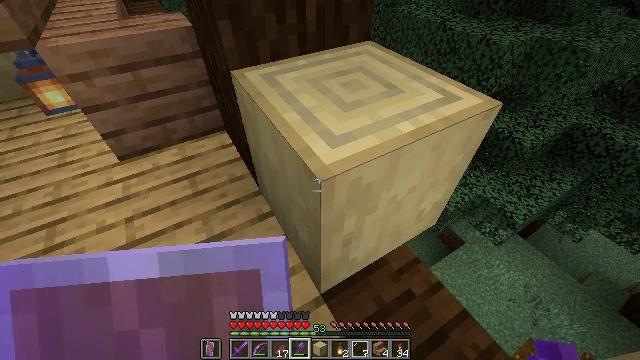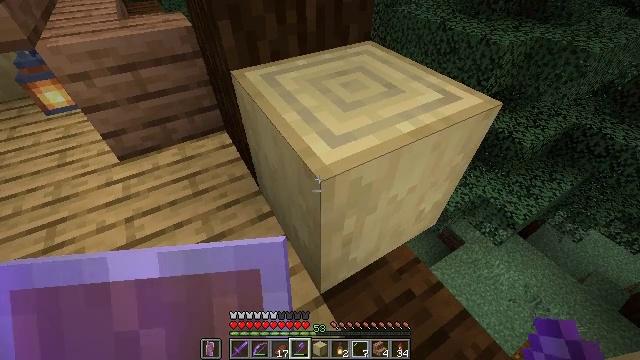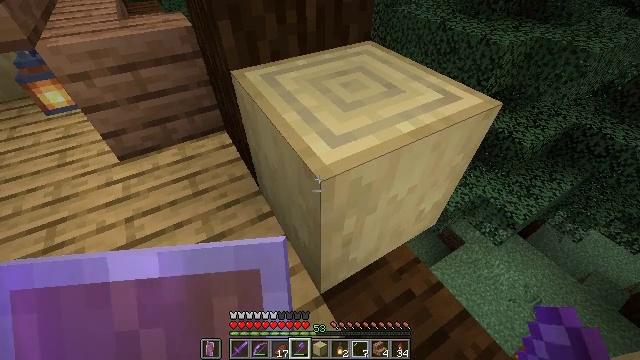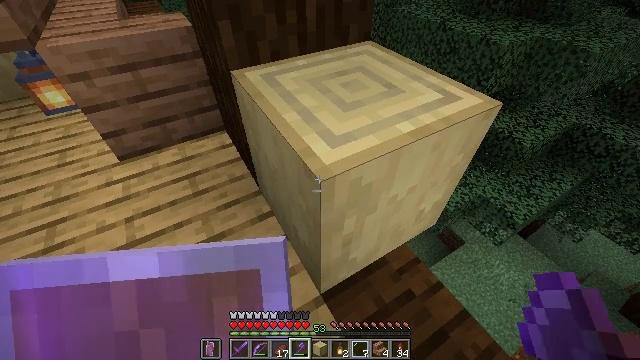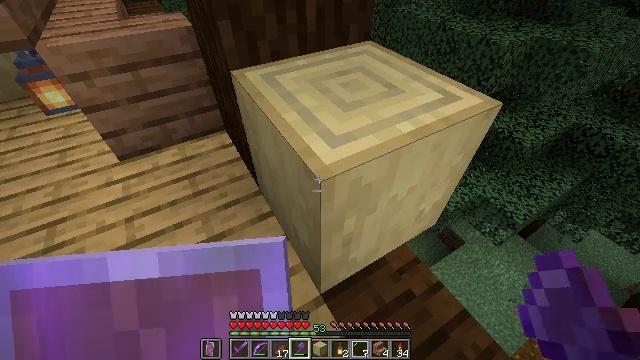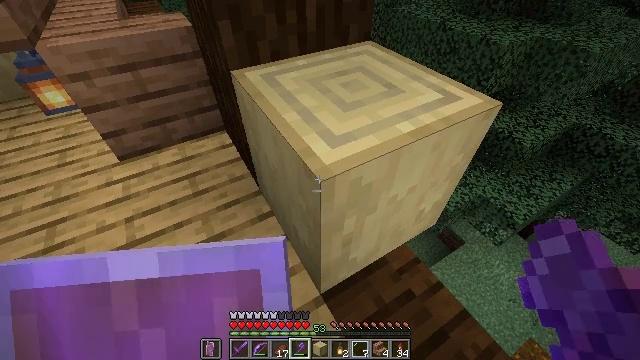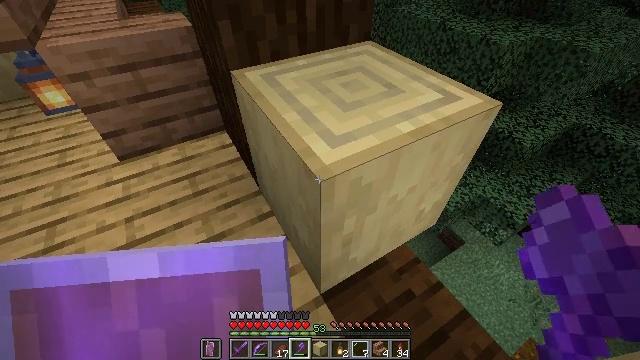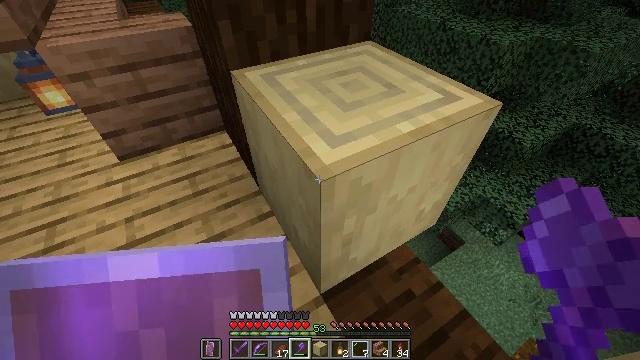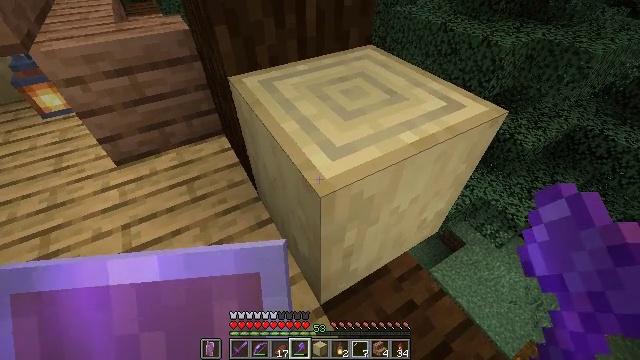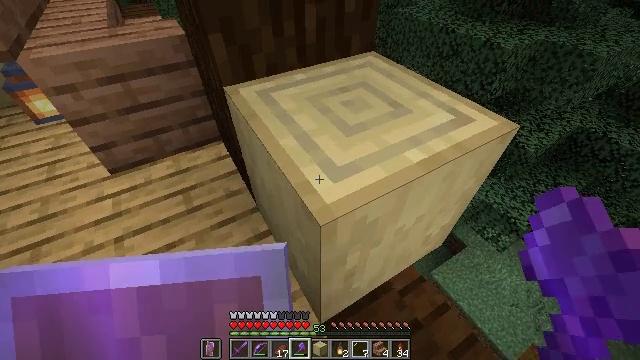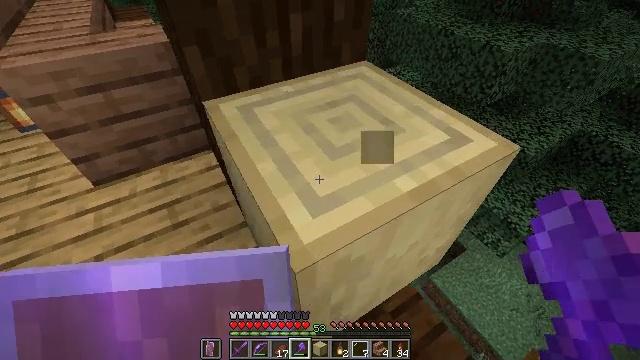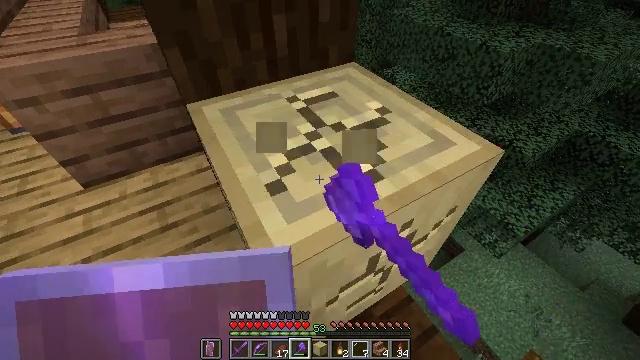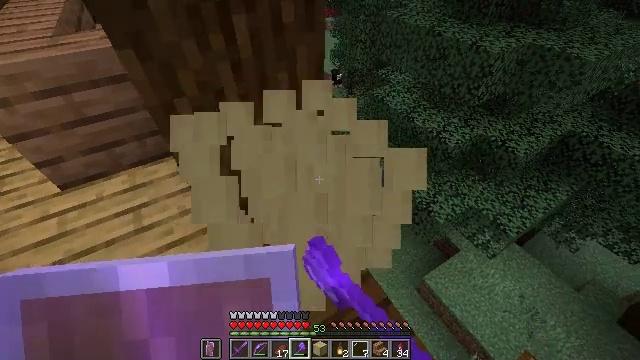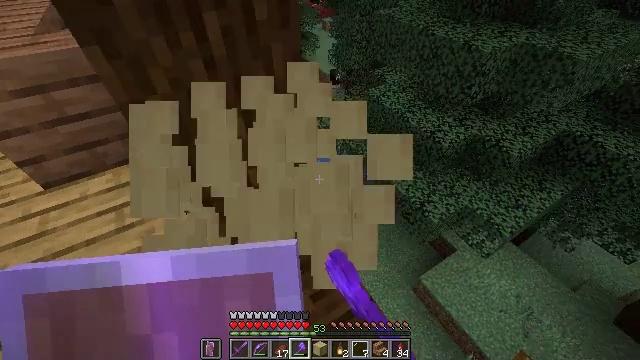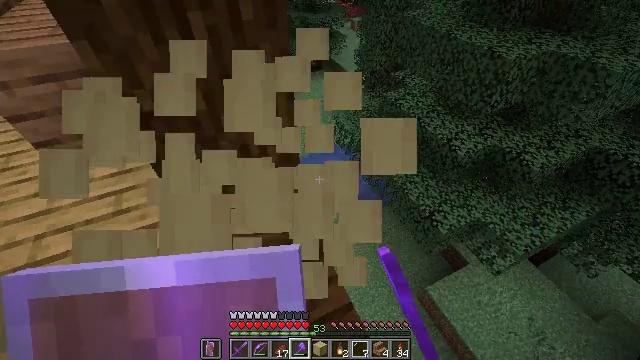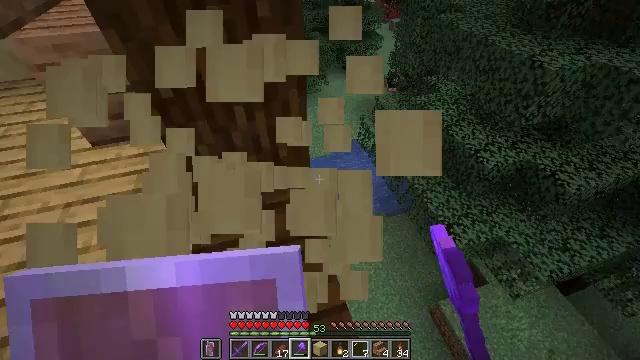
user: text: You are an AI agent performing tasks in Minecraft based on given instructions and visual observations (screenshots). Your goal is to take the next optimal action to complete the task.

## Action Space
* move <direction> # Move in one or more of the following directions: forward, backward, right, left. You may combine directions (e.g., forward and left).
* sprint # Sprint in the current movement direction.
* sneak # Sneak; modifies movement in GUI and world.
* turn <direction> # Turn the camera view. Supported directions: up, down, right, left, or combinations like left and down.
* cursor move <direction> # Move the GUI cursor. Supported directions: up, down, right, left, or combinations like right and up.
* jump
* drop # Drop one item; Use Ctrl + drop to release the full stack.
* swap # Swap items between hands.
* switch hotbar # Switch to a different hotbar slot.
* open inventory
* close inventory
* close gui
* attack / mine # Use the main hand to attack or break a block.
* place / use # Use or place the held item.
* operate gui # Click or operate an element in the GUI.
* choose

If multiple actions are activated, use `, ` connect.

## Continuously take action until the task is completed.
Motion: motion action
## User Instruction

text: Break the stripped birch log for wood.
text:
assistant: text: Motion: no_op
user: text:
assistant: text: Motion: no_op
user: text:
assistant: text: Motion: no_op
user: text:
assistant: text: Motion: no_op
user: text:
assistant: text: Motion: no_op
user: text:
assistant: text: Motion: no_op
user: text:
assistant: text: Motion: no_op
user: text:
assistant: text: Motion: move forward
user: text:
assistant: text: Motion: move forward
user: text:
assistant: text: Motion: move forward, attack / mine
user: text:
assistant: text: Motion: move right, attack / mine
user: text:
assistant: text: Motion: move right, attack / mine
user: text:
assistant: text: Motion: move right, attack / mine
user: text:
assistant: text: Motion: move right, turn left
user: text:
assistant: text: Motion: turn left
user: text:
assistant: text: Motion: turn left
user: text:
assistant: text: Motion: no_op
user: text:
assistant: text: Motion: turn left
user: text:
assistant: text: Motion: turn left
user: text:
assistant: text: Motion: turn left
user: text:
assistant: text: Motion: turn left
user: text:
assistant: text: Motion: move forward
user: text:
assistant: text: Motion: move forward
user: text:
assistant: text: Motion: move forward
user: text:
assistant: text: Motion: move forward
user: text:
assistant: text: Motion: move forward
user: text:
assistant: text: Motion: no_op
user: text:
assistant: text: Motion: no_op
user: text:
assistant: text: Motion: no_op
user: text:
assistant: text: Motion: no_op